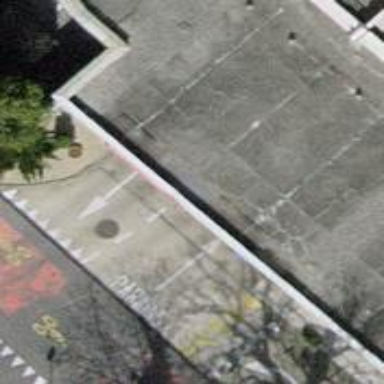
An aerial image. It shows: Parking entrance.